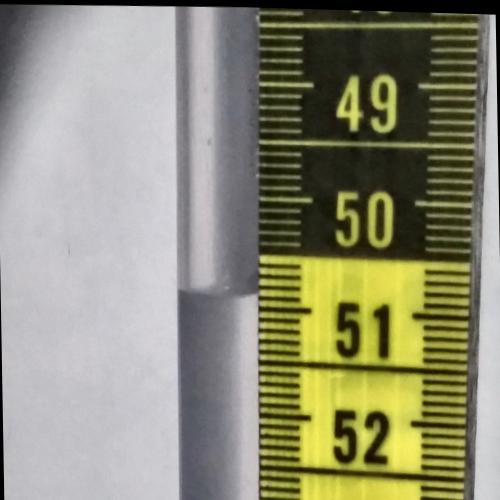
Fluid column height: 50.9 cm